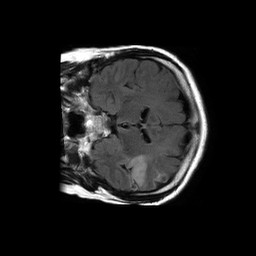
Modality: FLAIR
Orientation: coronal
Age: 55
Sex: female
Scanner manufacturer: philips
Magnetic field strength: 1.5 T
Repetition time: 6 s
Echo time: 0.12 s